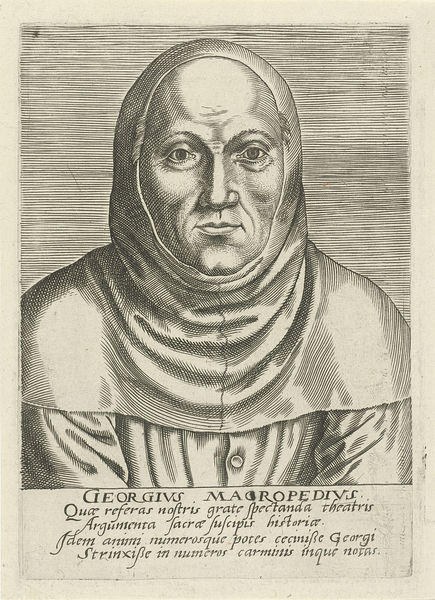
Titel: Portret van Georgius Macropedius
Künstler: Philips Galle
Standort: Amsterdam
Institution: Rijksmuseum
Schlagwörter: mann, weiß, mund, nase, schwarz, stirn, augen, mensch, bildnis, portrait, porträt, gewand, kinn, knopf, lippen, schrift, glatze, knöpfe, druck, schraffur, stich, nonne, mönch, kupferstich, kaputze, kapuze, tiefdruck, georgius, plattenrand, magropedius